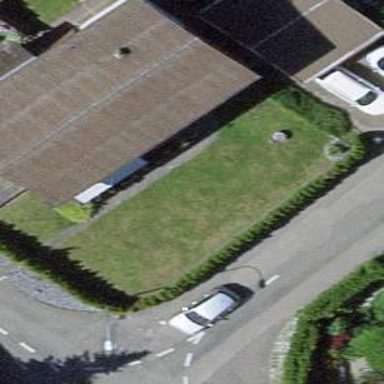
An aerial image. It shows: Simple house.